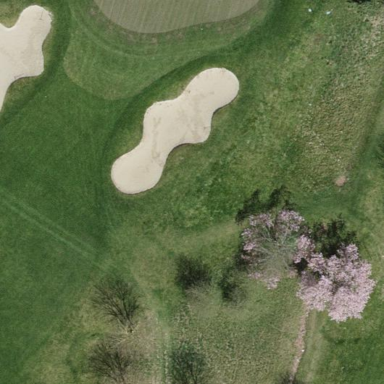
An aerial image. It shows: Sandy area is golf bunker.